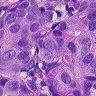
Metastatic tissue present: yes